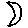
Label: moon